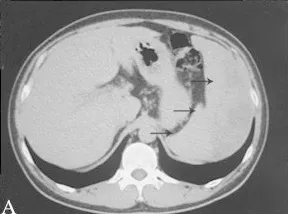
Contrast-enhanced CT scan shows heterogeneous enhancement of the giant cystic lesion. The plain CT scan.
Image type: radiology (ct)